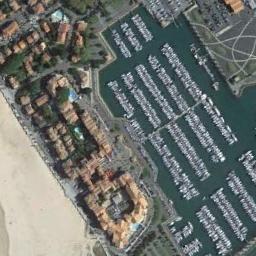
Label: harbor